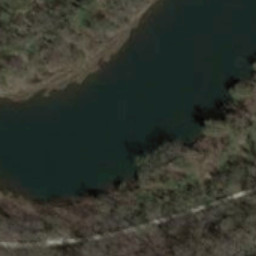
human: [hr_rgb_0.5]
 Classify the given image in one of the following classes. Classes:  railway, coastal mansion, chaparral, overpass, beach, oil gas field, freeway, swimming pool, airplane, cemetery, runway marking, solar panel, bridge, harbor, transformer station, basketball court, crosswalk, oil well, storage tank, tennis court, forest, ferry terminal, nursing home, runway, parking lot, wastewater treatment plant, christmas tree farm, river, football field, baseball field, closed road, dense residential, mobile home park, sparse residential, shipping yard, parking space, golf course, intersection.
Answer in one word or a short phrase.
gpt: river